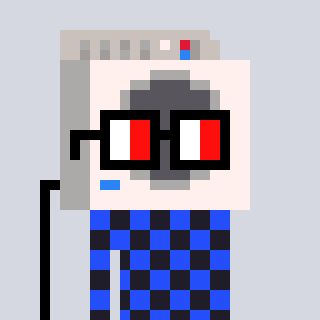
a pixel art character with square glasses with black frames and red eyes, a washing machine-shaped head and a grayscale-colored body on a cool background